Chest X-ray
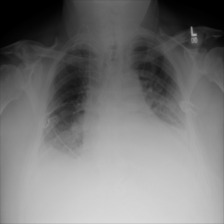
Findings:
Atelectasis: negative
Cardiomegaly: negative
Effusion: negative
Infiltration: negative
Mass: negative
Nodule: negative
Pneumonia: negative
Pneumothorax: negative
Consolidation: positive
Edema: negative
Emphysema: negative
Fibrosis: negative
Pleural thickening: negative
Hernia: negative